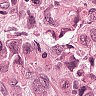
Metastatic tissue present: yes